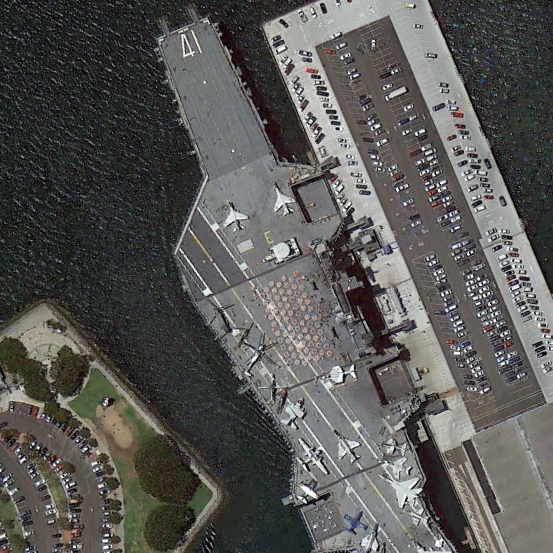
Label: aircraft_carrier